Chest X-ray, AP view. Patient: 22 years old, sex M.
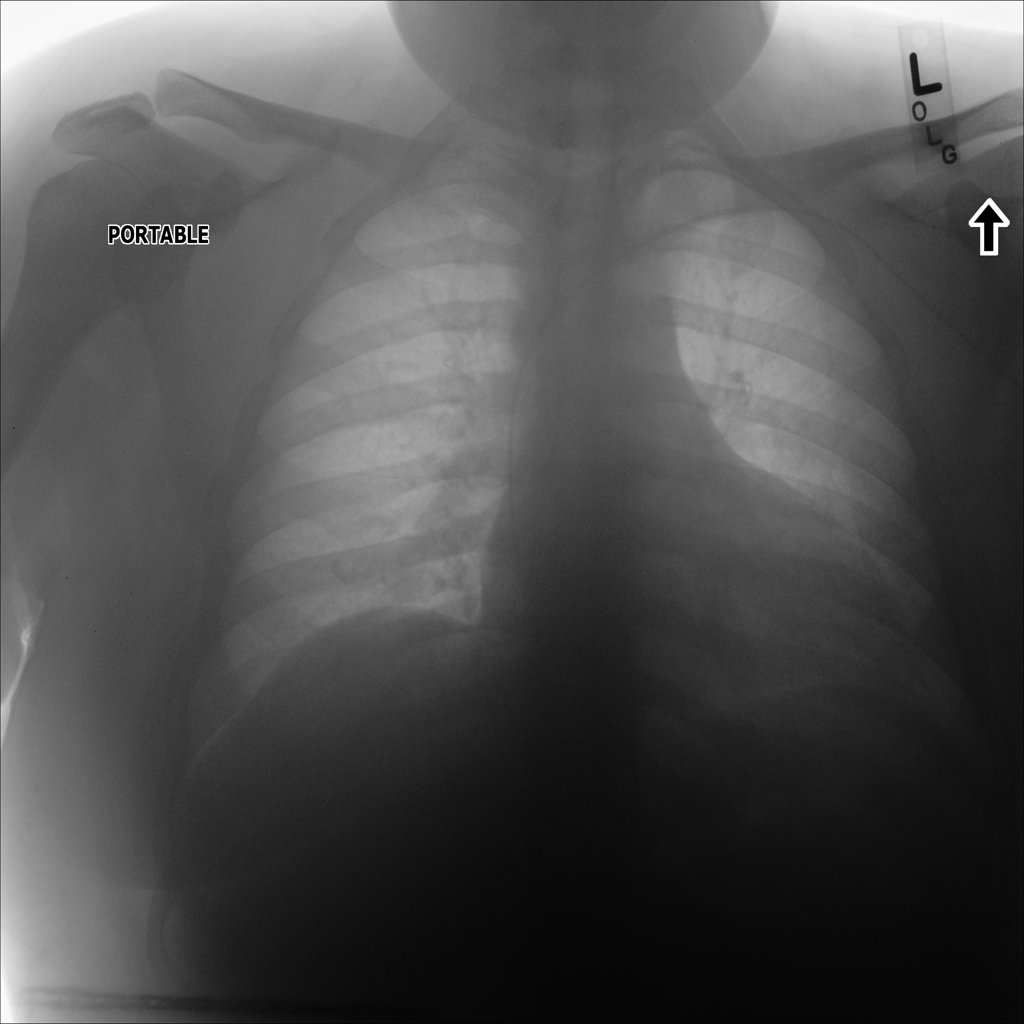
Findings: No Finding